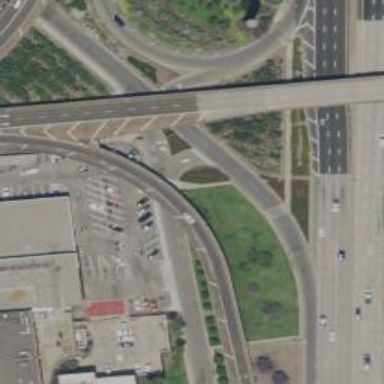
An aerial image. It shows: Bridge with asphalt surface carrying primary link road.